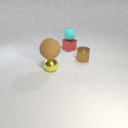
small cyan rubber sphere above small red metal cube